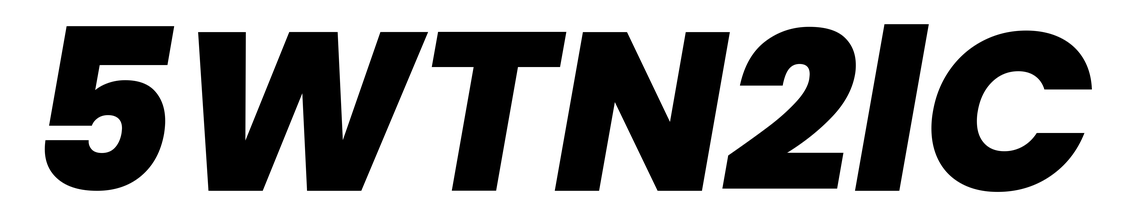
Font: Poppins-ExtraBoldItalic